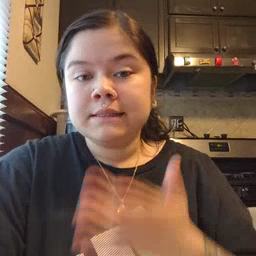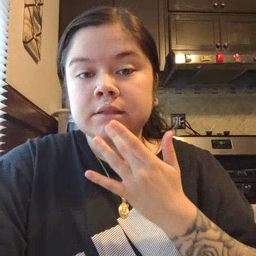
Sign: taste